Question: I have a bit of a logical challenge. I have a single table in excel that contains an identifier column and a cross reference column. There can be multiple rows for a single identifier which indicates multiple cross references. (see basic example below)

Any record that ends in the letter "X" indicates that it is a cross reference, and not an actual identifier. I need to generate a list of the cross references for each identifier, but trace it down to the actual cross reference identifier. So using "A1" as an example from the table above, I would need the list returned as follows "A2,A3,B1,B3". Notice there are no identifiers ending in "X" in the list, they have been traced down to the actual source record through the table.
Any ideas or help would be much appreciated. I'm using python and xlrd to read the table.
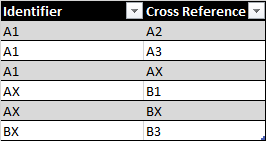
Answer: '''
t = [
["a1","a2"],
["a1","a3"],
["a1","ax"],
["ax","b1"],
["ax","bx"],
["bx","b3"]
]
import itertools
def find_matches(t,key):
return list(itertools.chain(*[[v] if not v.endswith("x") else find_matches(t,v) for k,v in t if k == key]))
print find_matches(t,"a1")
'''
you could treat your list as an adjacency matrix of a graph
something like
'''
t = [
["a1","a2"],
["a1","a3"],
["a1","ax"],
["ax","b1"],
["ax","bx"],
["bx","b3"]
]
class MyGraph:
def __init__(self,adjacency_table):
self.table = adjacency_table
self.graph = {}
for from_node,to_node in adjacency_table:
if from_node in self.graph:
self.graph[from_node].append(to_node)
else:
self.graph[from_node] = [to_node]
print self.graph
def find_leaves(self,v):
seen = set(v)
def search(v):
for vertex in self.graph[v]:
if vertex in seen:
continue
seen.add(vertex)
if vertex in self.graph:
for p in search(vertex):
yield p
else:
yield vertex
for p in search(v):
yield p
print list(MyGraph(t).find_leaves("a1"))#,"a1")
'''